Field crop: maize
Growth stage: 2
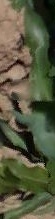
Species: maize